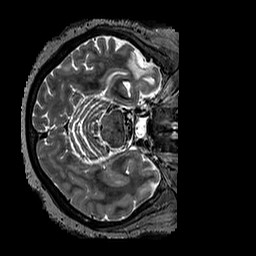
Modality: T2w
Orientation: axial
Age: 56
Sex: female
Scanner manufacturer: siemens
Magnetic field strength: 3 T
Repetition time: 3.2 s
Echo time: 0.567 s